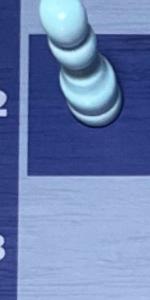
Label: Empty